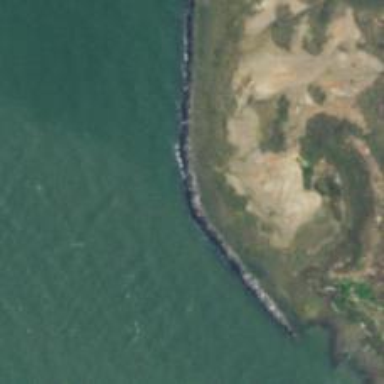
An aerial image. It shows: Breakwater structure.